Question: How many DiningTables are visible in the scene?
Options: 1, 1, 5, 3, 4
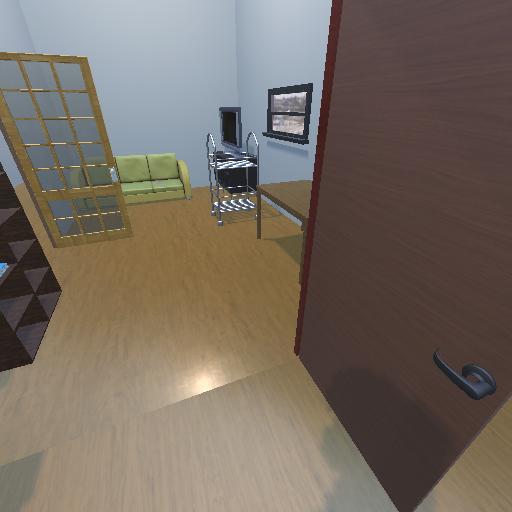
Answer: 1